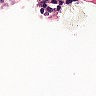
Metastatic tissue present: no